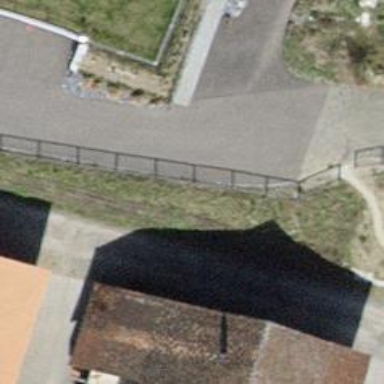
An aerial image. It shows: Residential road with asphalt surface and no sidewalk.